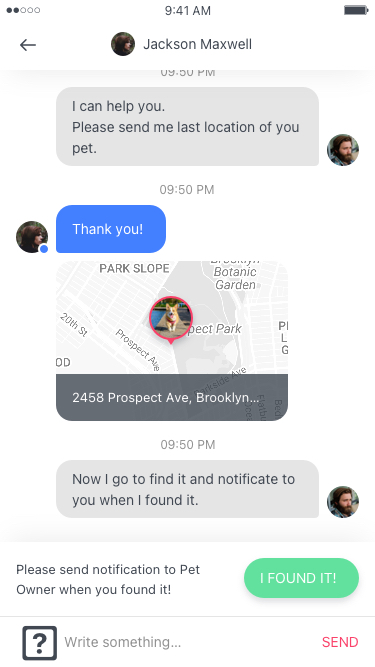
Text in this UI design:
Add a comment…
Please send notification to Pet Owner when you found it!
09:50 PM
I can help you.
Please send me last location of you pet.
09:50 PM
Now I go to find it and notificate to you when I found it.
09:50 PM
Thank you!
2458 Prospect Ave, Brooklyn…
Jackson Maxwell